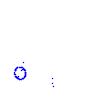
Particle: proton